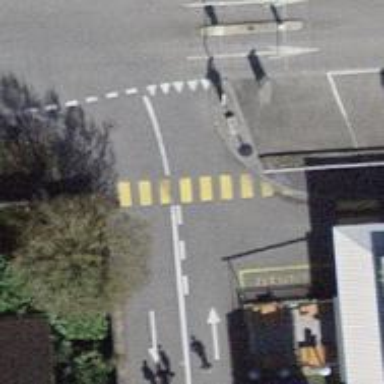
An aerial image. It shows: Uncontrolled zebra crossing with yellow markings on the road.